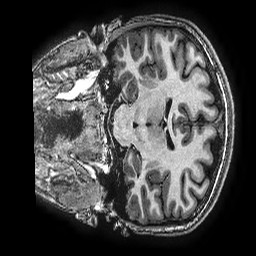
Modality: T1w
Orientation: coronal
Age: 17
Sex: female
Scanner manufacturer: ge
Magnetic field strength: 3 T
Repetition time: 0.00766 s
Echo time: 0.003476 s